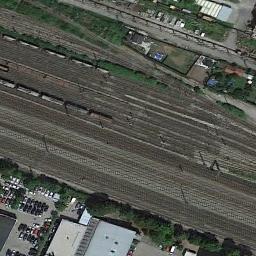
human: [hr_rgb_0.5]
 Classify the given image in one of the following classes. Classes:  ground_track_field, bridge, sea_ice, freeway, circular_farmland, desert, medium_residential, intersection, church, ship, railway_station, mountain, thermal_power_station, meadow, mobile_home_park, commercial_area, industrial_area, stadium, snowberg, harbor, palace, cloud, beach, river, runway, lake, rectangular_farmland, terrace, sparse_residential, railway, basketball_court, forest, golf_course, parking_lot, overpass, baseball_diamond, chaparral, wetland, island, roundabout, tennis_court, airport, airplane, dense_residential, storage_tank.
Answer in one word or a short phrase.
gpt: railway